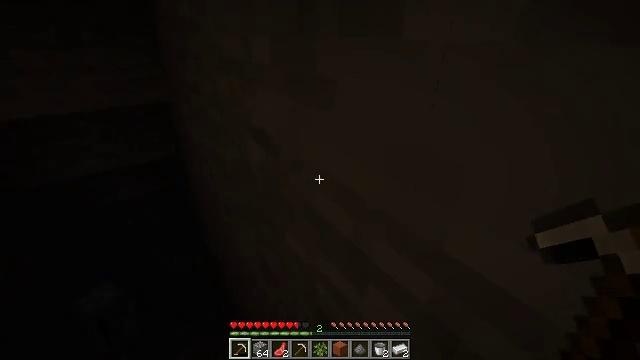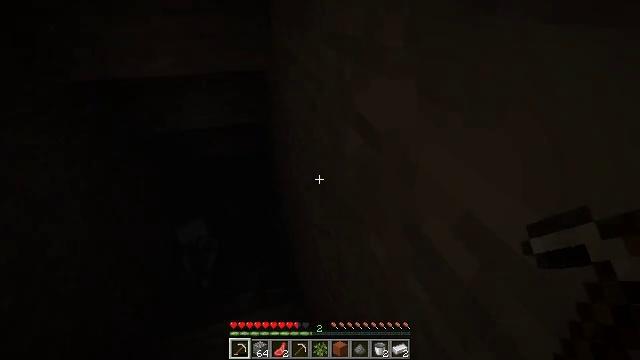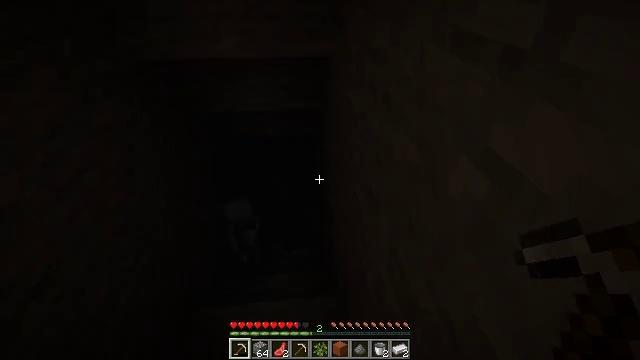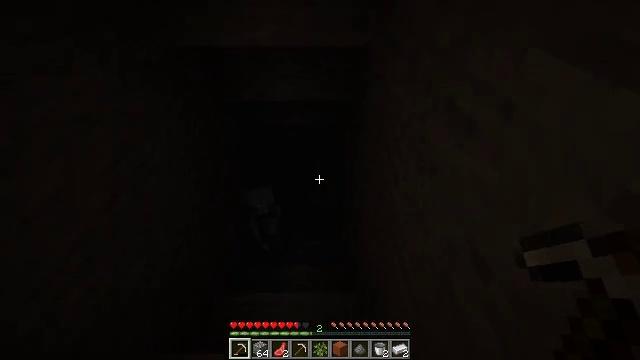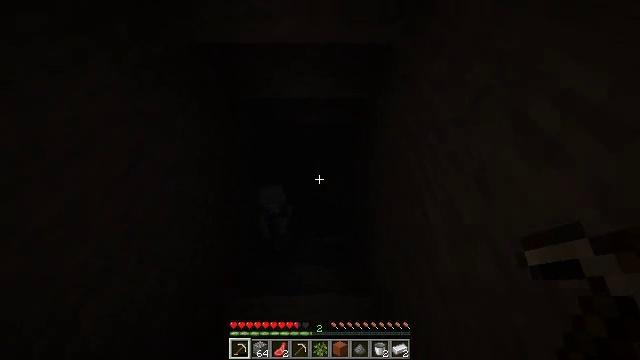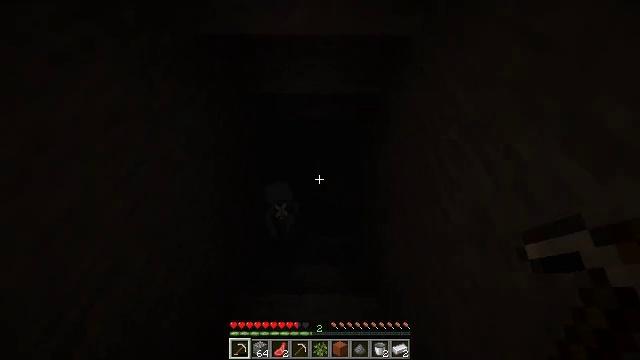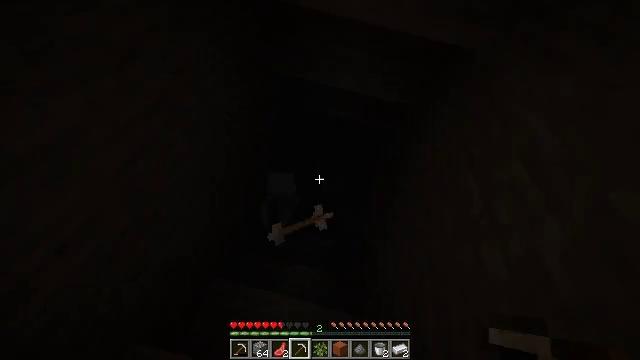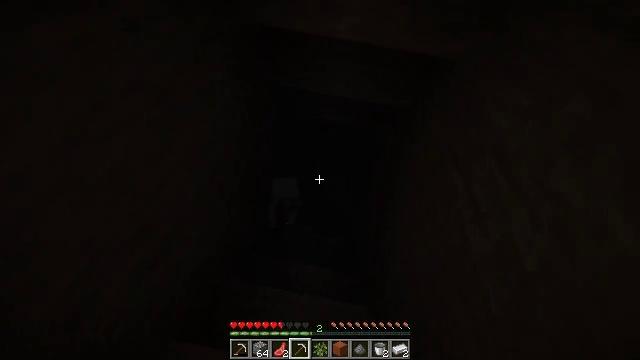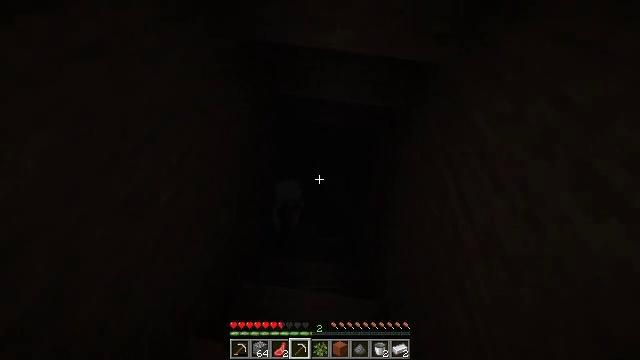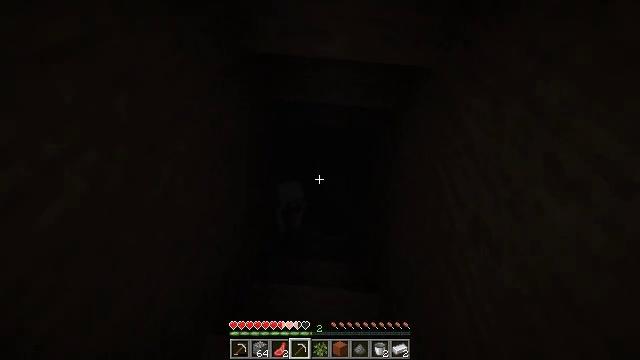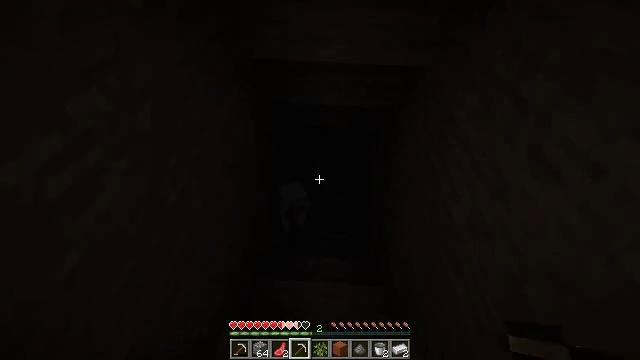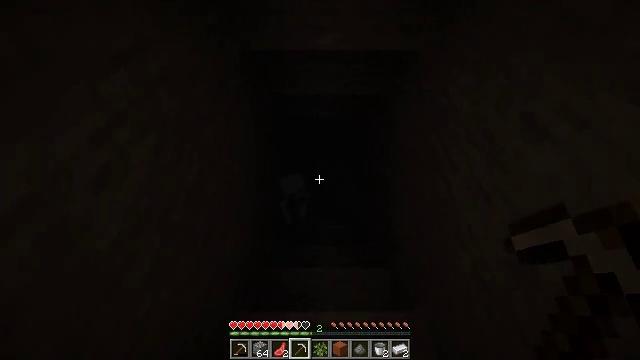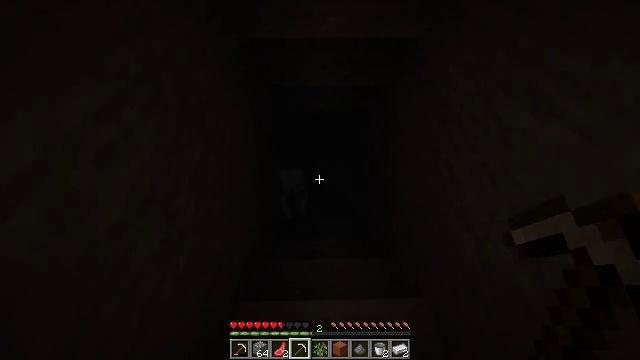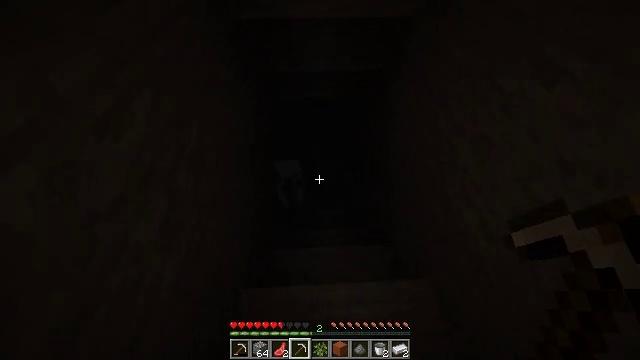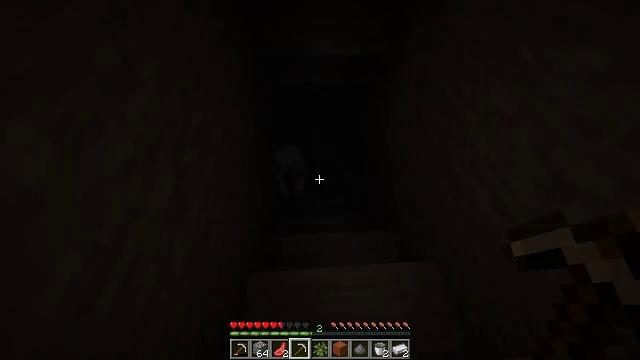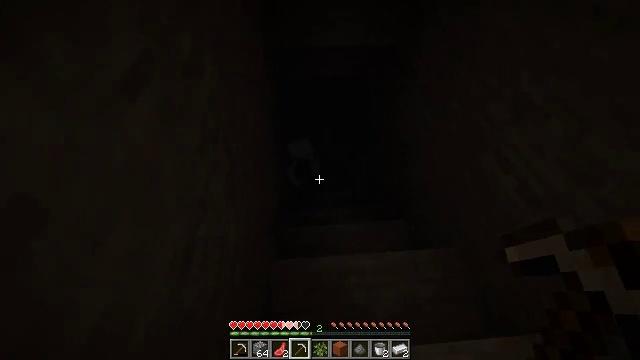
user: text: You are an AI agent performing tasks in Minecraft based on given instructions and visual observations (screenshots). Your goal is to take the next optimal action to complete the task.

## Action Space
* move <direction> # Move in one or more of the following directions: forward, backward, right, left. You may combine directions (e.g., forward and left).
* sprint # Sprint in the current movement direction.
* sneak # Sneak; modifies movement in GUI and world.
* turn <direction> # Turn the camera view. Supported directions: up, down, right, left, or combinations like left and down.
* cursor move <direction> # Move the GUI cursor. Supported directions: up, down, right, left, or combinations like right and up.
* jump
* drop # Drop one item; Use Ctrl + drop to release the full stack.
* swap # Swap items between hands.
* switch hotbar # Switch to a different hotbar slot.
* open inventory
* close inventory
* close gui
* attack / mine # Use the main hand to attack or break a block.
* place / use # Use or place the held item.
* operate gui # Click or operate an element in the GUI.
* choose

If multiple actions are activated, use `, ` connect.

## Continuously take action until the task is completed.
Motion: motion action
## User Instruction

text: Kill a skeleton.
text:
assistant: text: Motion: move forward and move left, turn left and down
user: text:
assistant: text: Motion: move forward and move left, turn left and down
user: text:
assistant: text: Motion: move forward and move left, turn left and down
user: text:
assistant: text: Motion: move forward and move left, turn left and down
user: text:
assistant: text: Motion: move forward and move left, turn down
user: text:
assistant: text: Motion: move forward and move left, switch to hotbar 4
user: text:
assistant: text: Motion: move forward and move left, switch to hotbar 4
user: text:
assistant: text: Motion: move forward and move left, switch to hotbar 4
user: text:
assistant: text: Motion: move forward and move left, switch to hotbar 4
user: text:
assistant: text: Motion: move forward and move left, switch to hotbar 4
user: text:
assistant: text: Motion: move left, turn right, switch to hotbar 4
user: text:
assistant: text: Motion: move left
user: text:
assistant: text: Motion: move left, turn right and down
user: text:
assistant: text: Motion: move left, turn right and down
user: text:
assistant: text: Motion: move left, turn down
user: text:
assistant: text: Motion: move left, turn down
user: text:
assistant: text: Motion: move forward and move left
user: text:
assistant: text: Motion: move forward and move left
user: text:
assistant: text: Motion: move forward and move left
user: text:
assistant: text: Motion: move forward
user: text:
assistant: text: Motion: move forward
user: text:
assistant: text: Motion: move forward
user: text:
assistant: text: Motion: move forward
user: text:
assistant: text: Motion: move forward
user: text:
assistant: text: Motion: move forward
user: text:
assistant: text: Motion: move forward
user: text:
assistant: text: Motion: move forward
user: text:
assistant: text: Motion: move forward
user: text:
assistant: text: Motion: move forward
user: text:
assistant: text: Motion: move forward